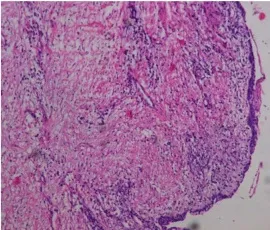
C) Photomicrograph of infected dentigerous cyst showing thin non-keratinized epithelium (x4).
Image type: pathology (h&e)